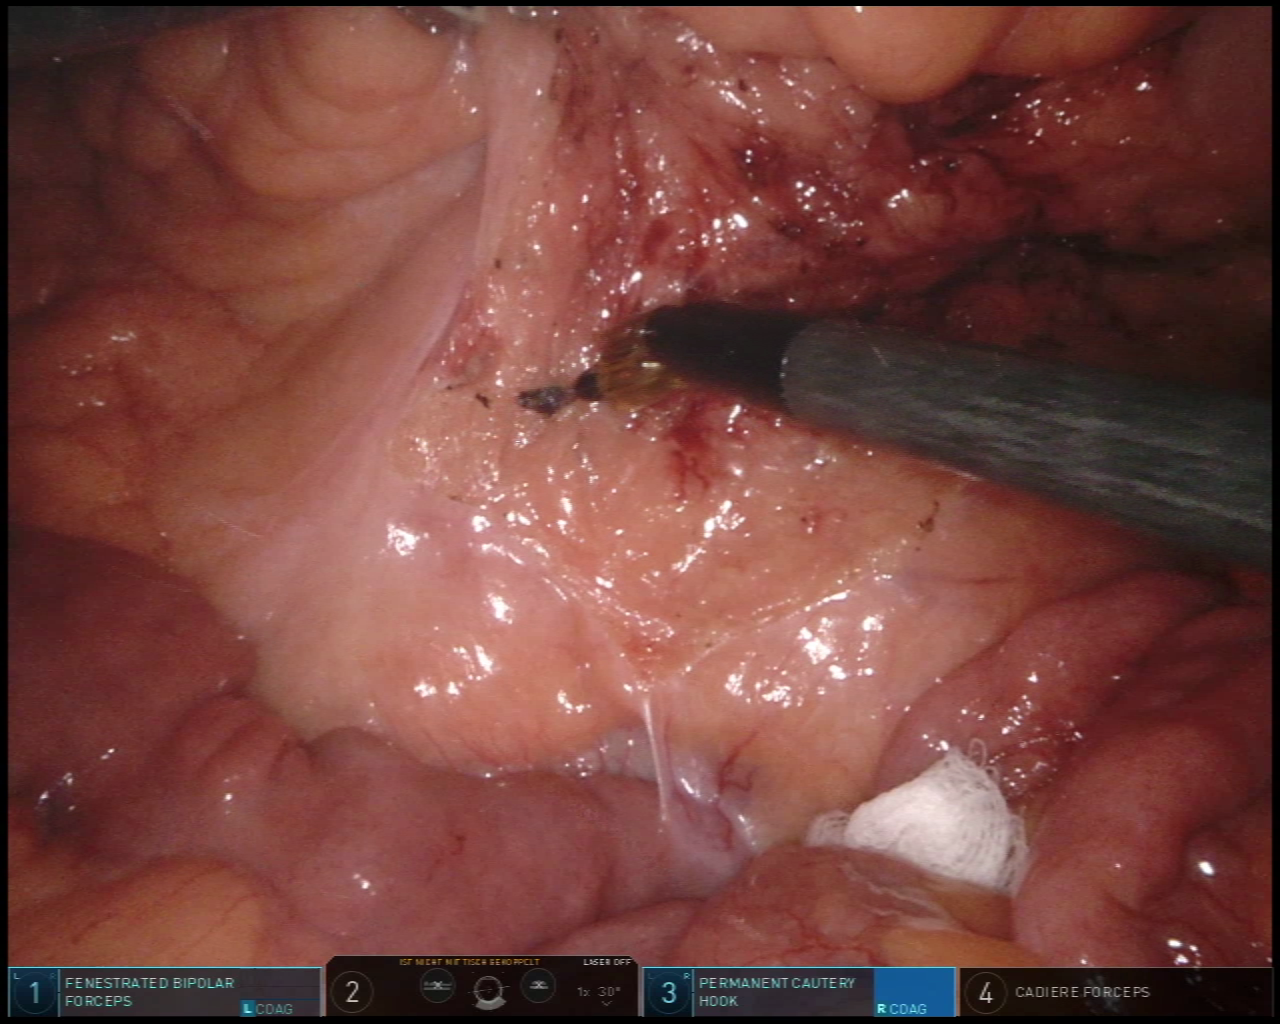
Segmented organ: small_intestine
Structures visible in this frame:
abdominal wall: yes
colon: no
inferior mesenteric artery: no
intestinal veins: yes
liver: no
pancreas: no
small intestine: yes
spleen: no
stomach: no
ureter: no
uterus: no
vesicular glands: no